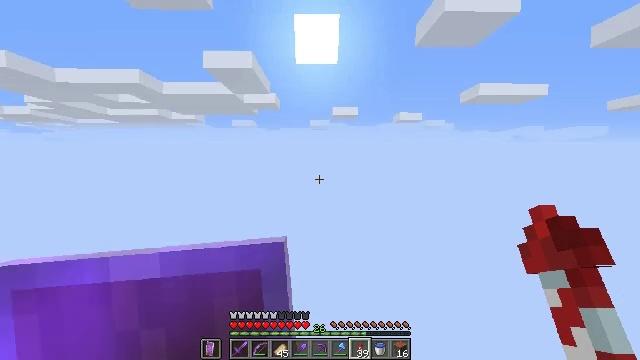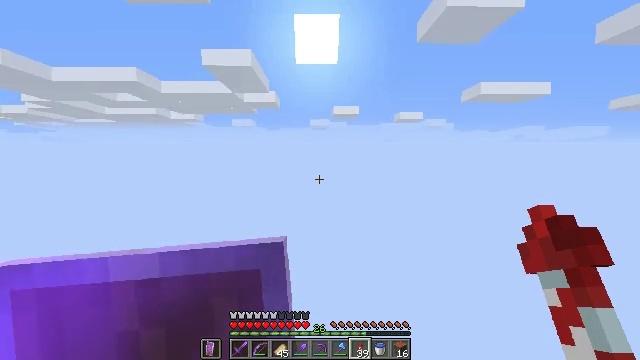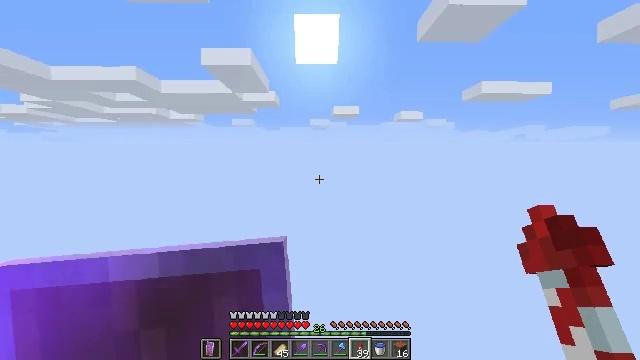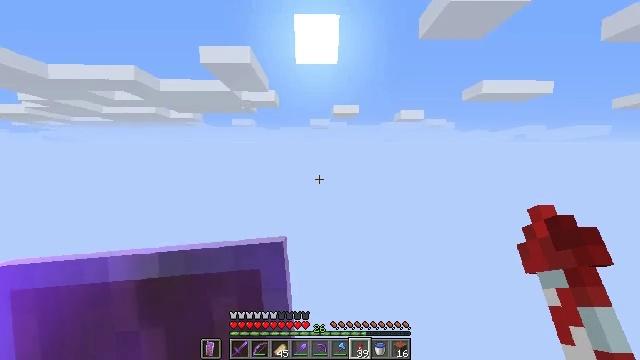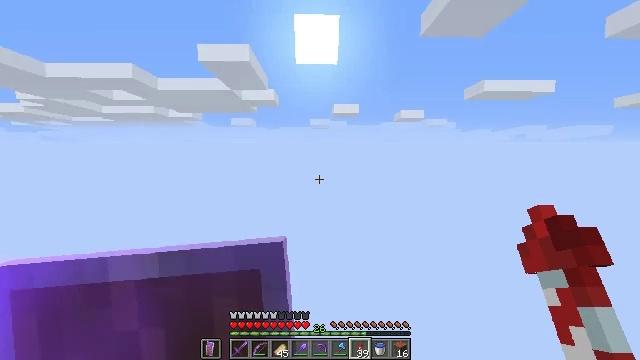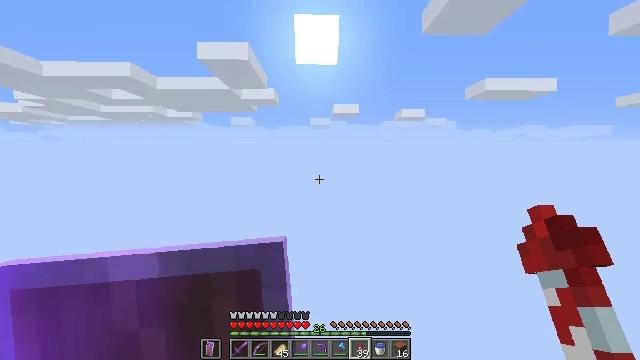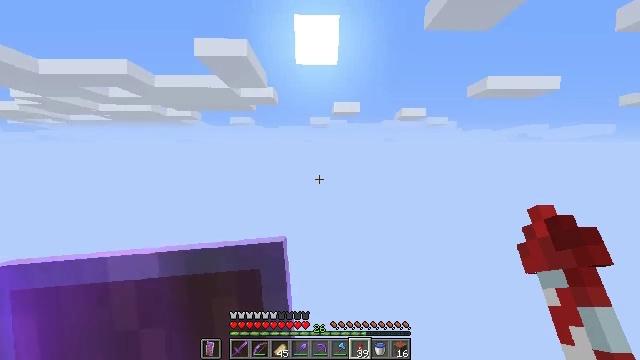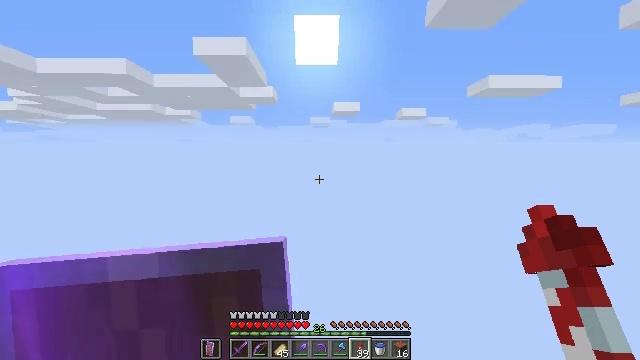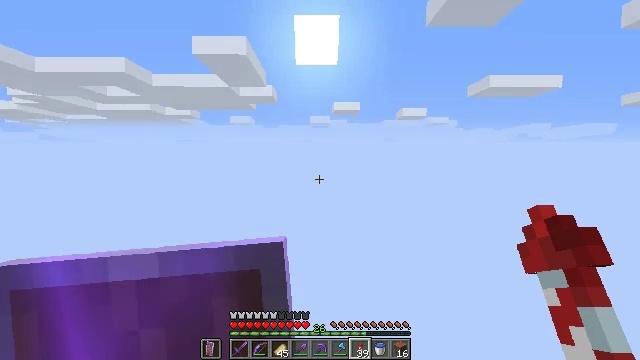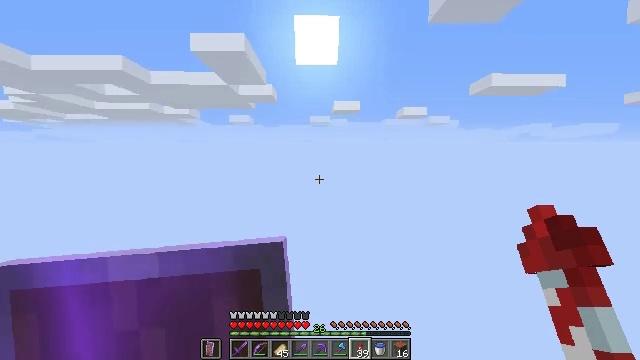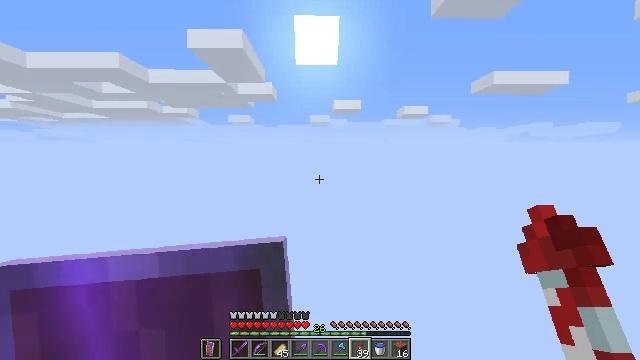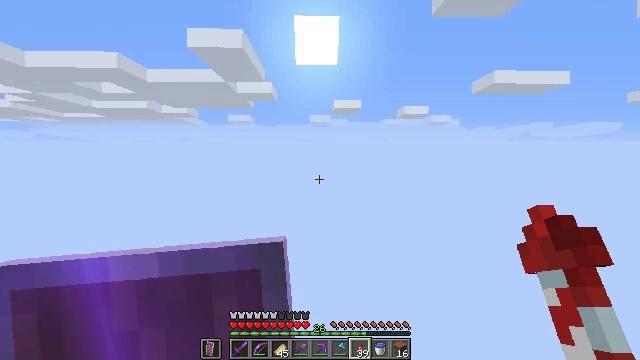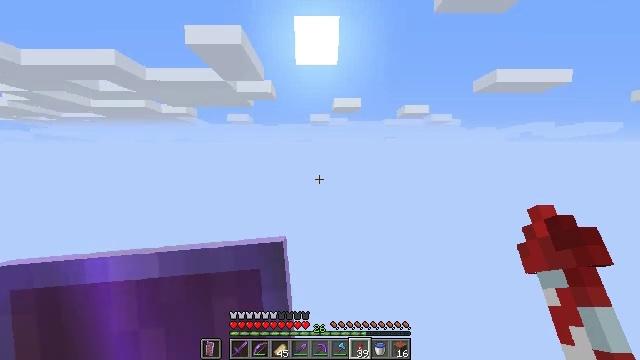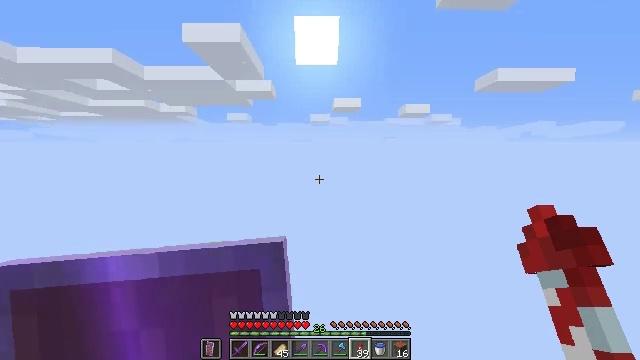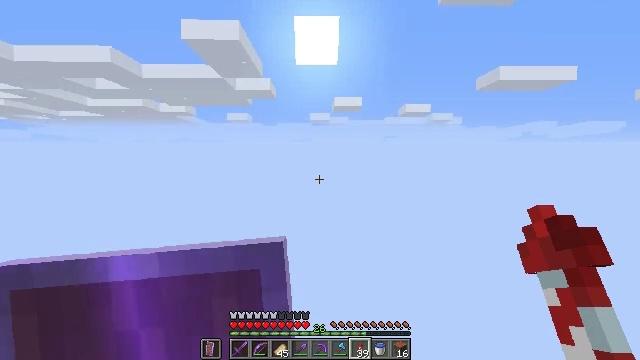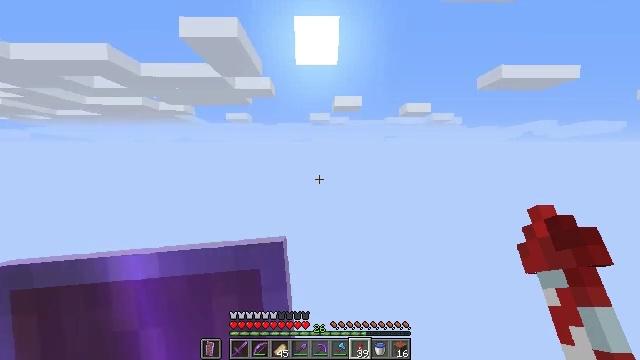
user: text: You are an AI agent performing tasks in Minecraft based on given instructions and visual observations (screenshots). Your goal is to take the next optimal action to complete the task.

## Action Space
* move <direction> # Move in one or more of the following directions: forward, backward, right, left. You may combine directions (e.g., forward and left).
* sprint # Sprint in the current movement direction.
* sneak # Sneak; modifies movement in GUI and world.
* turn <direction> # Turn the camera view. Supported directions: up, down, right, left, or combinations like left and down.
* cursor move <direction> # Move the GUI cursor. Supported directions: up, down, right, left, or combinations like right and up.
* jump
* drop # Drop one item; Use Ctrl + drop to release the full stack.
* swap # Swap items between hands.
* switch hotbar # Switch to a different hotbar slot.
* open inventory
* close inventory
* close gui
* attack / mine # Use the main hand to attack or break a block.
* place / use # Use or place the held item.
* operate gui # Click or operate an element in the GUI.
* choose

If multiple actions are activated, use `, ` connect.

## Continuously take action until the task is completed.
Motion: motion action
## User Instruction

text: drop acacia leaves
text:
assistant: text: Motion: no_op
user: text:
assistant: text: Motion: no_op
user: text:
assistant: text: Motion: no_op
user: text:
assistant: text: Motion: no_op
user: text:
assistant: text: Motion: no_op
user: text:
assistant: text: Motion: no_op
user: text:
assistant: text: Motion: no_op
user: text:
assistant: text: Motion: no_op
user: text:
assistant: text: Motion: no_op
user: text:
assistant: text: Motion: no_op
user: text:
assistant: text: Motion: no_op
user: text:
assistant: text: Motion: no_op
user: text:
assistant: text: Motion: no_op
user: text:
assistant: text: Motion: no_op
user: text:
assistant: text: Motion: no_op
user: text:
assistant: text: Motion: no_op
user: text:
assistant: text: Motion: no_op
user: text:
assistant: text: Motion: no_op
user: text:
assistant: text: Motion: no_op
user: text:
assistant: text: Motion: no_op
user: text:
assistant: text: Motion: no_op
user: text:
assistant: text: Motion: no_op
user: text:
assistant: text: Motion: no_op
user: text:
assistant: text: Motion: no_op
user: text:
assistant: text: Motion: no_op
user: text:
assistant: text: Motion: no_op
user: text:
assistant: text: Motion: no_op
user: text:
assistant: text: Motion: no_op
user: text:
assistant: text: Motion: no_op
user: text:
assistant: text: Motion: no_op